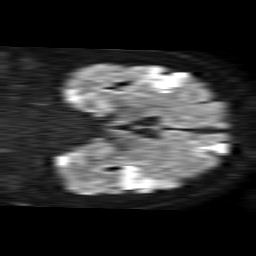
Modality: TRACE
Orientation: coronal
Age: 61
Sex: male
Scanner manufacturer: philips
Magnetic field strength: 1.5 T
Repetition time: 4.6 s
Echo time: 0.08517 s